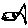
Label: fish